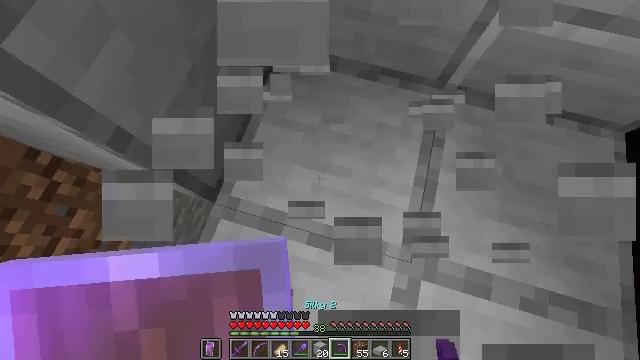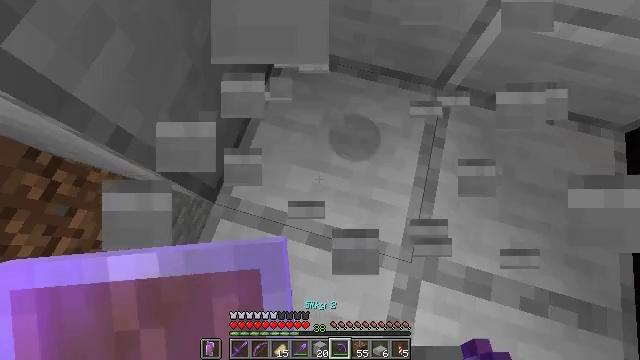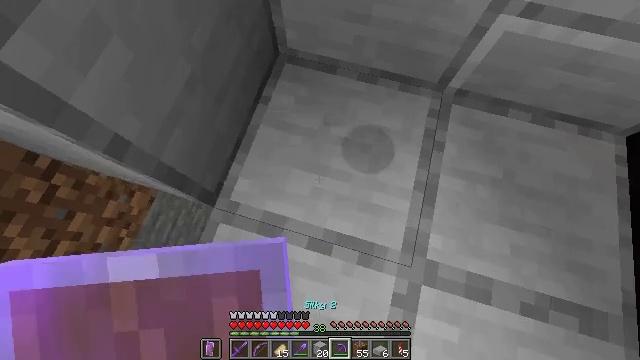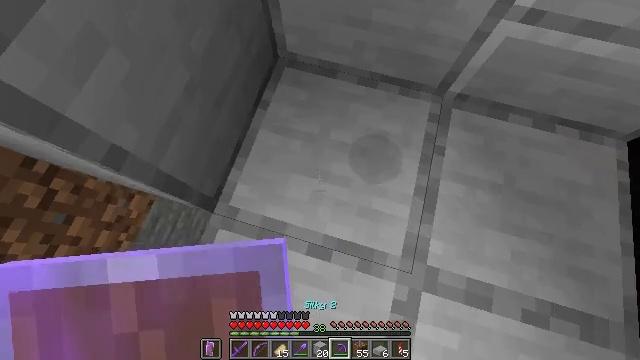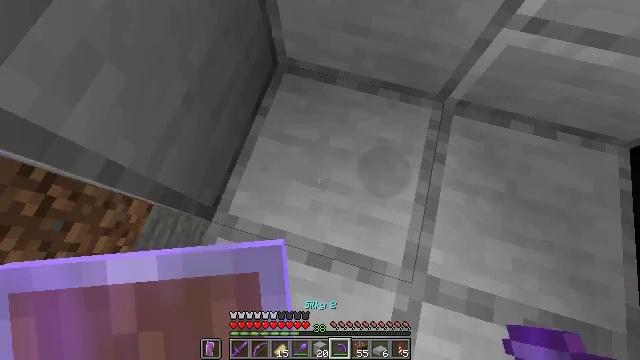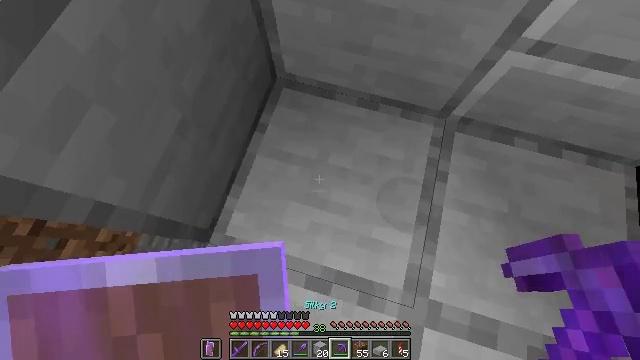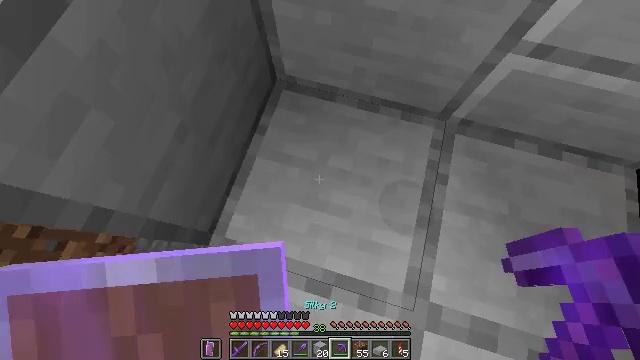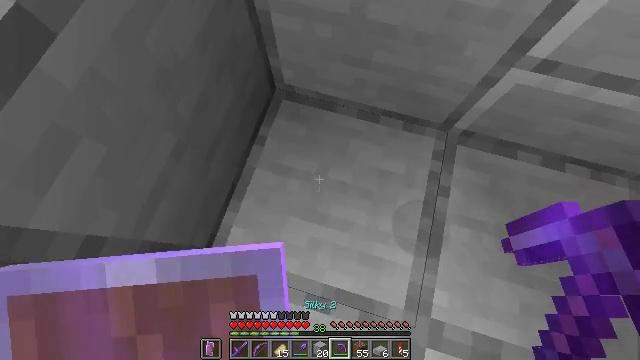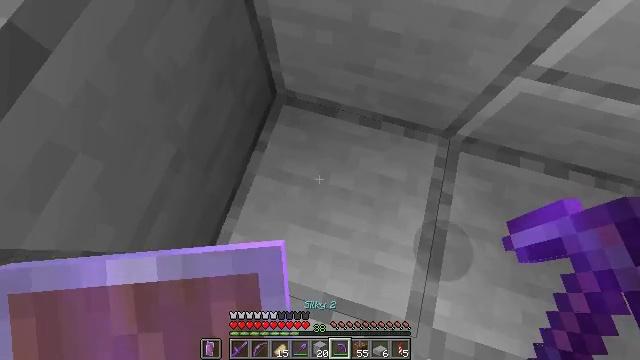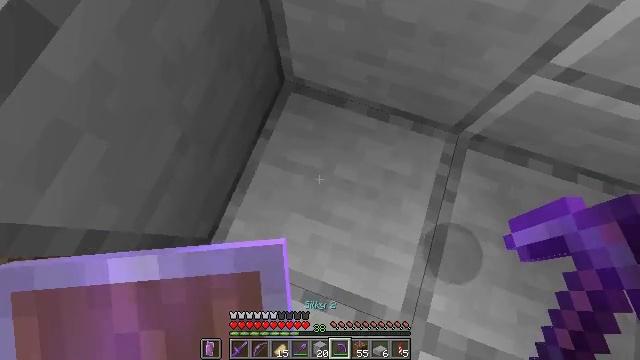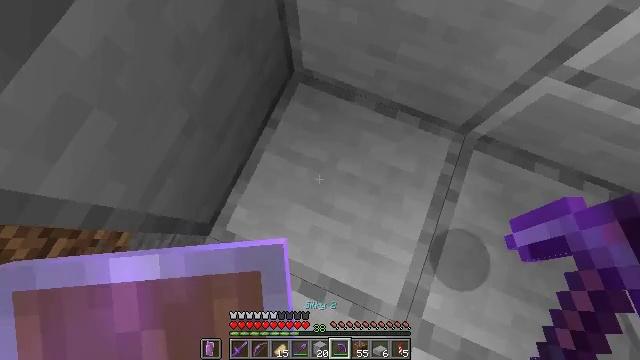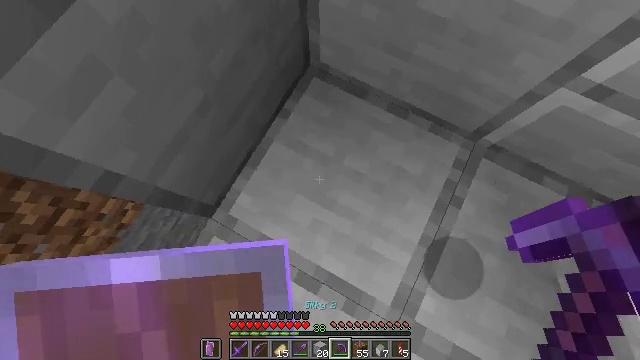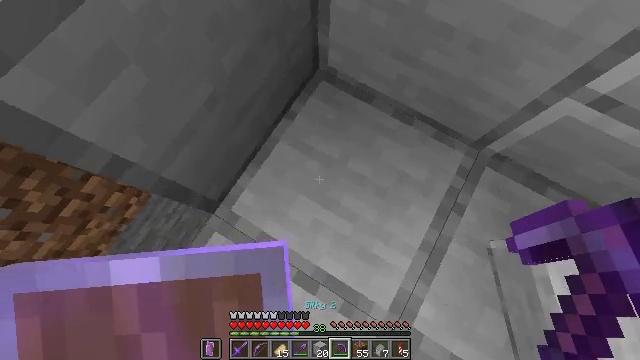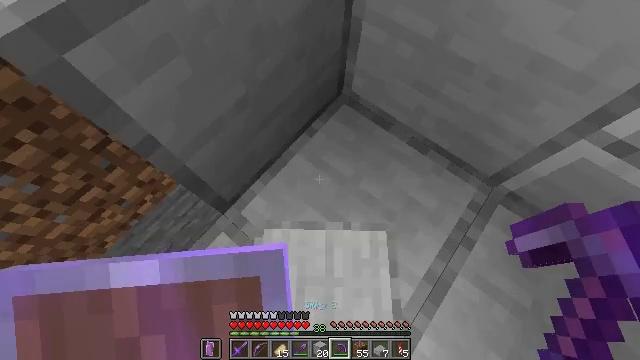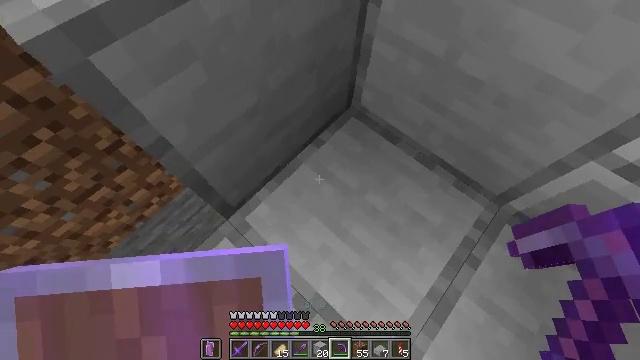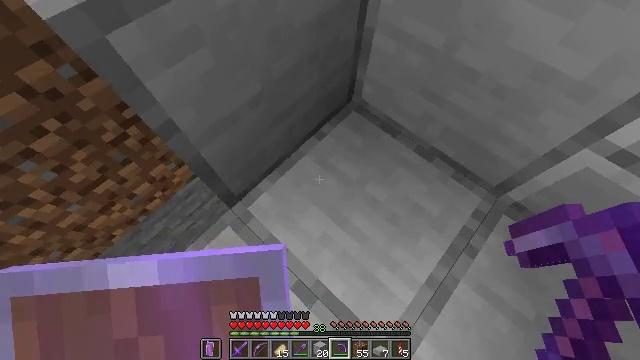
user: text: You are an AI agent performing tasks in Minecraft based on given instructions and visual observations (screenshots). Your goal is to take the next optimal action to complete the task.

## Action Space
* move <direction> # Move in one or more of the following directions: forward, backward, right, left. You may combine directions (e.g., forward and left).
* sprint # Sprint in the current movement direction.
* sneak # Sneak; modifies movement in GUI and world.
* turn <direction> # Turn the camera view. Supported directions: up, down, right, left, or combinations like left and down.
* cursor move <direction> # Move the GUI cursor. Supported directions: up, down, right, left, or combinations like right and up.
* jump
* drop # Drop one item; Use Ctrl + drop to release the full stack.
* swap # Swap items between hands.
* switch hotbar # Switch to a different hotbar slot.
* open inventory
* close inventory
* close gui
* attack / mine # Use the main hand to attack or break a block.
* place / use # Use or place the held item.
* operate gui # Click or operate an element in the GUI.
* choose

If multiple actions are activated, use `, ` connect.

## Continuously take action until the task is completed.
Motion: motion action
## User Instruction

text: Get smooth stone for building.
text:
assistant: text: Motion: sneak
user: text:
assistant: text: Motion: move forward, sneak
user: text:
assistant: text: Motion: move forward, sneak
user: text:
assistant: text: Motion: move forward, sneak
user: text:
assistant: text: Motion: move forward, sneak
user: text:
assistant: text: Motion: move forward, sneak
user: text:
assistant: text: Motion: sneak
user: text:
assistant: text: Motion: sneak
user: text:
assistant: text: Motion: sneak, turn left and down
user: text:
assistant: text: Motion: move back, sneak, turn left and down
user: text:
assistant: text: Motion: move back, sneak, turn left
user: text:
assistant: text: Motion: move back, sneak, turn left and up
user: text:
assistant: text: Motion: move back, sneak, turn left and up
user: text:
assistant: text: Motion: move back, sneak, turn left and up
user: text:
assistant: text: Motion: move back, sneak
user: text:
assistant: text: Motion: sneak, turn up
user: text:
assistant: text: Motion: sneak, turn up
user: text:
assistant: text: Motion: sneak, turn up
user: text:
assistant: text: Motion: move left, sneak, turn up
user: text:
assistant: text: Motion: move left, sneak, turn up
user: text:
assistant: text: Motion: move left, sneak, turn up
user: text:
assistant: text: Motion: move left, sneak, turn right
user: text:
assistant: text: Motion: move left, sneak, turn right
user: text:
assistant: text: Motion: move left, sneak, turn right and up
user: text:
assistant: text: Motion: move left, sneak, turn right and up
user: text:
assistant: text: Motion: move left, sneak, turn right and up
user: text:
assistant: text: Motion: move left, sneak, turn right and up
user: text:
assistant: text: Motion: move left, sneak, turn right
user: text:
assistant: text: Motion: move left, sneak
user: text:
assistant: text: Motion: move left, sneak